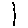
Label: line